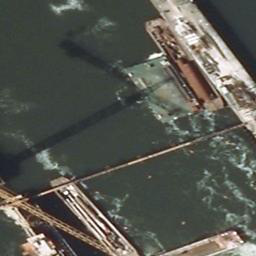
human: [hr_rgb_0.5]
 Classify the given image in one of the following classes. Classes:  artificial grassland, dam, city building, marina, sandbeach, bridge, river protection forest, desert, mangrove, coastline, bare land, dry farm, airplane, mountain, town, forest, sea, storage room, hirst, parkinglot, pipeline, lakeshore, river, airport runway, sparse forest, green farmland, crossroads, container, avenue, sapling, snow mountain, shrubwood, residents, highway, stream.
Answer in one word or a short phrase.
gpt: dam